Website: home-depot
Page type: account-selection
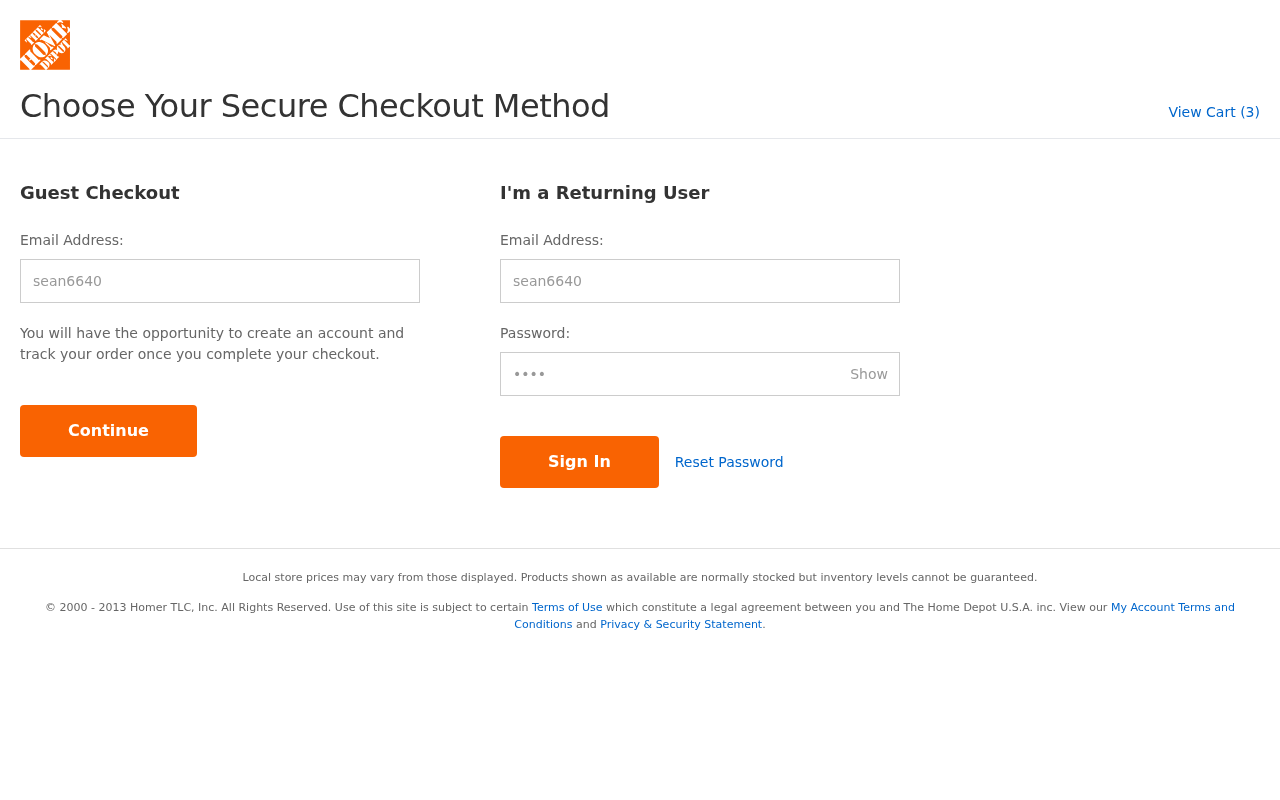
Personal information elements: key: PII_LOGIN_USERNAME
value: sean6640
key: PII_LOGIN_USERNAME2
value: sean6640
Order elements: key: ORDER_NUM_ITEMS
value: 3